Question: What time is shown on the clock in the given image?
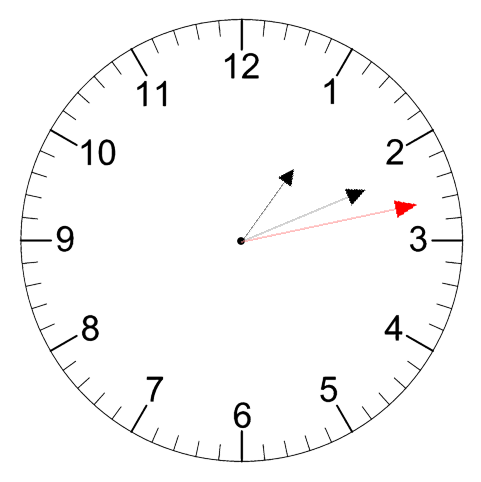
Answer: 01:11:13